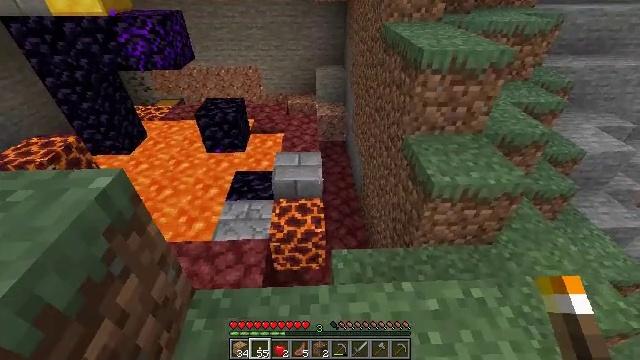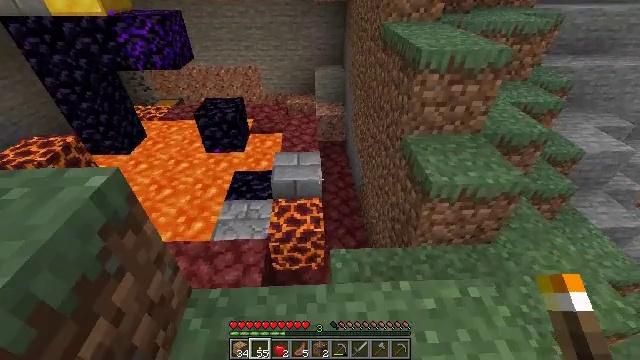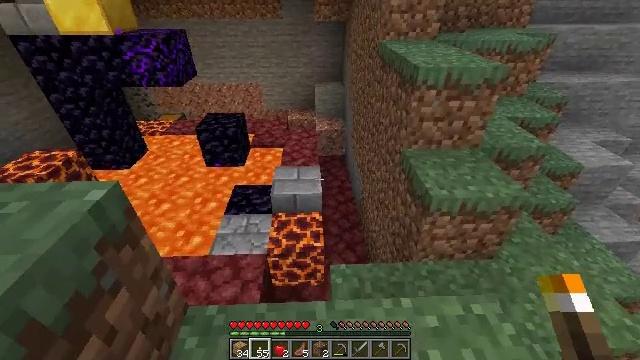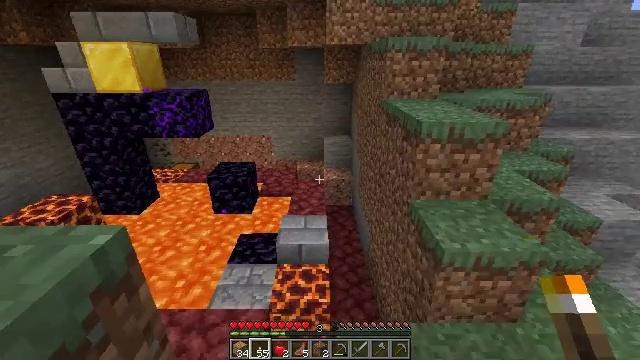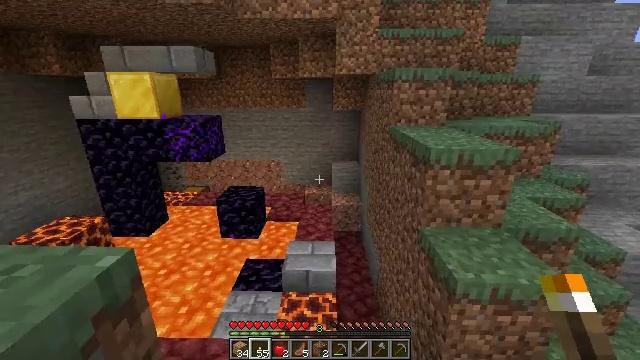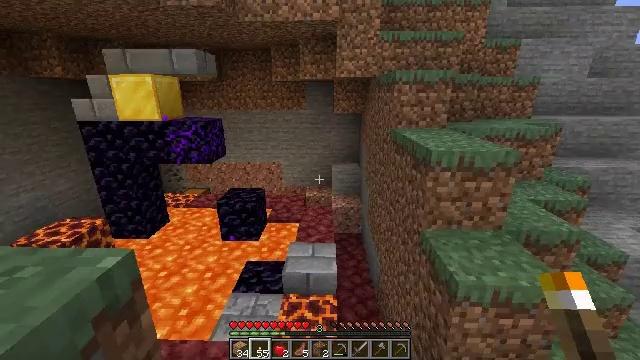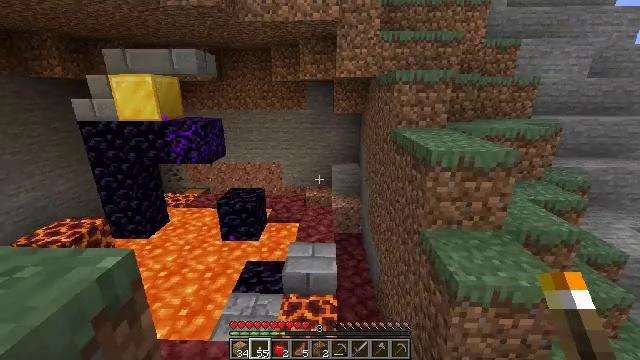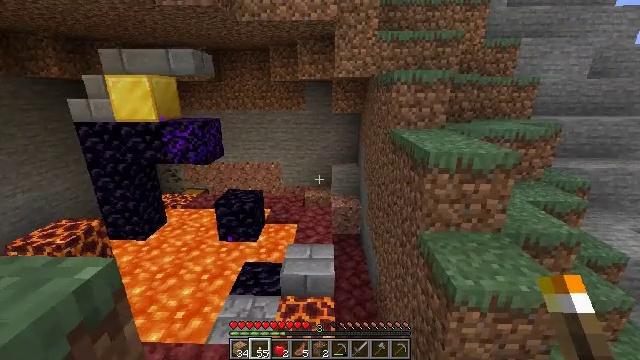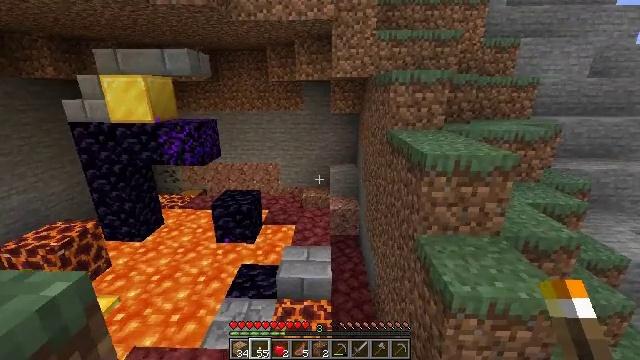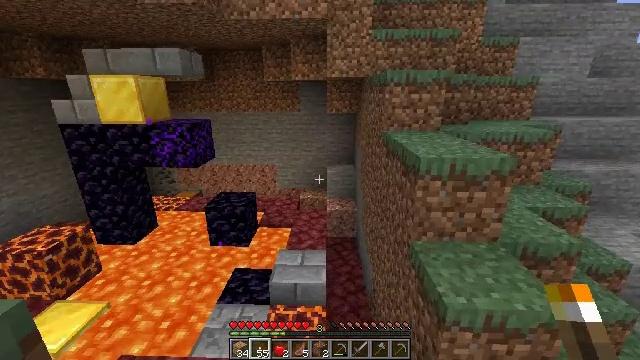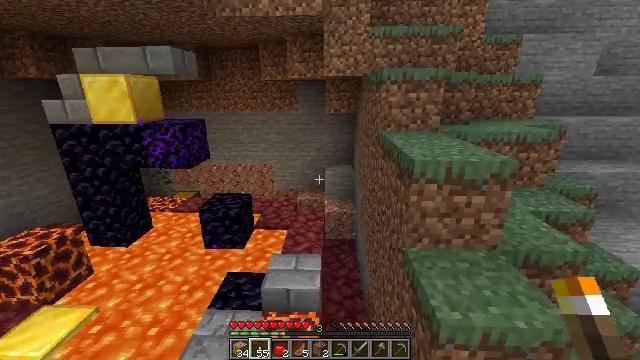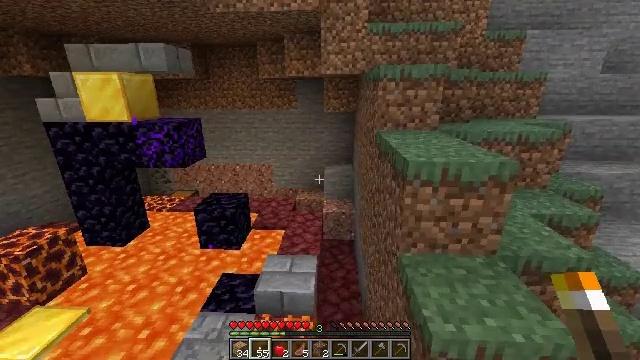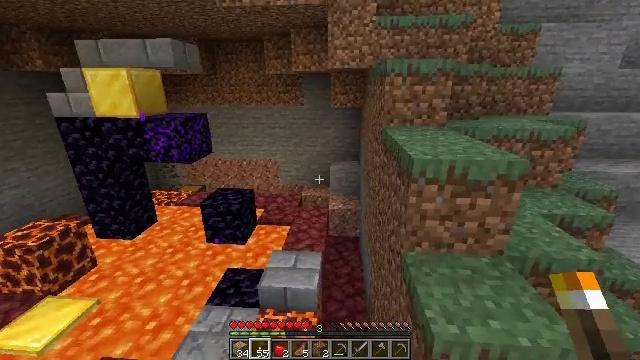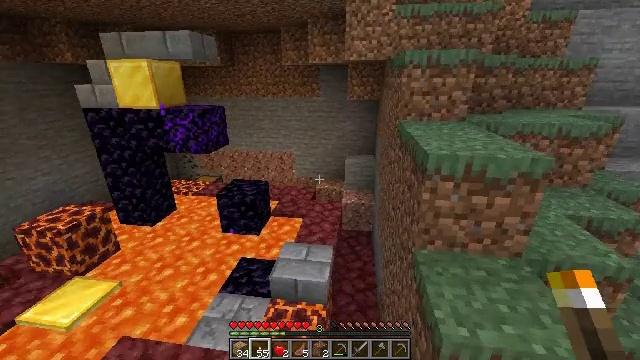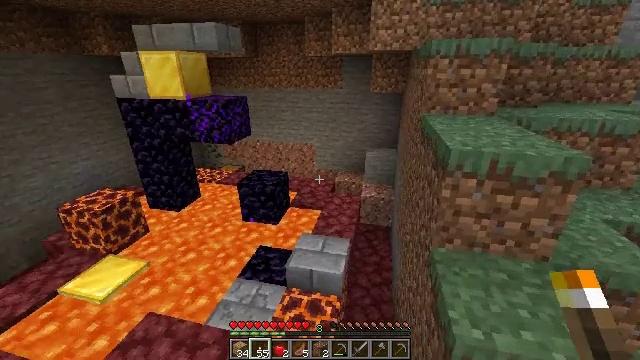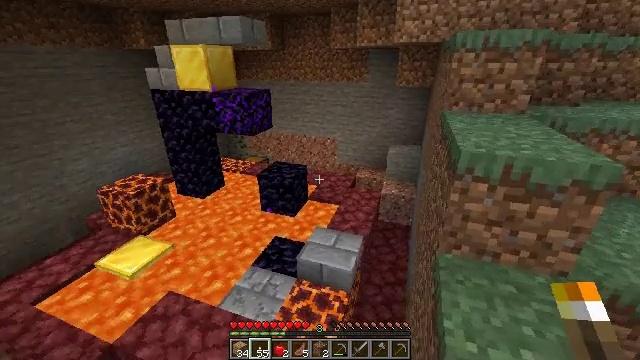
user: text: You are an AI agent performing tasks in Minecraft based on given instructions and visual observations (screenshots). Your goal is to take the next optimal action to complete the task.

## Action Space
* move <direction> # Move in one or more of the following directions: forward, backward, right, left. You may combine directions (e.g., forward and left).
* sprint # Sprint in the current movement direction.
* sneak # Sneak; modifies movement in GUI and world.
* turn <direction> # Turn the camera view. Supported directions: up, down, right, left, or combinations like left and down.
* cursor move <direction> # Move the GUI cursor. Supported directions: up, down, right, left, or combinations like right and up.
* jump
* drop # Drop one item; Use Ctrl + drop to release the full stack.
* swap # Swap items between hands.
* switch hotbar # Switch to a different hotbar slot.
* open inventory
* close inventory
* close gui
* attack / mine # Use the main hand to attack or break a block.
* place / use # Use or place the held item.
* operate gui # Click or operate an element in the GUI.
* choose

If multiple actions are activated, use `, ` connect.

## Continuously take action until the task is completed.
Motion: motion action
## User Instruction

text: Gather netherrack as a building material.
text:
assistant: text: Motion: no_op
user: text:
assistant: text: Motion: turn up
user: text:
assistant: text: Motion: turn left and up
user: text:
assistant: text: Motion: turn left and up
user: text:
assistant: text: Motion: no_op
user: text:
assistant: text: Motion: no_op
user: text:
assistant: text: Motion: move forward and move right
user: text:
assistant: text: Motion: move forward and move right
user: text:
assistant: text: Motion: move forward and move right
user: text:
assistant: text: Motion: move forward and move right
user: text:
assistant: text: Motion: no_op
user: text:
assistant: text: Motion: turn left
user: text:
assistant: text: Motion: turn left and down
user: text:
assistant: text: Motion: move right, turn left and down
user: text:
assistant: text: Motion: move right, turn left and down
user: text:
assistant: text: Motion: move right, turn left and down
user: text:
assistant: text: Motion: move right, turn left
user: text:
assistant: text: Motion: turn left
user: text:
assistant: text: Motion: turn left and down
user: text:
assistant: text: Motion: turn left and down
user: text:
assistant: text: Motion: turn left
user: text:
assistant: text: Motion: no_op
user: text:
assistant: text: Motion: turn left and down
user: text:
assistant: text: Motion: turn down
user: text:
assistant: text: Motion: turn down
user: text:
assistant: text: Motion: turn down
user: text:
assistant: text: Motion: turn down
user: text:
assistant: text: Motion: turn down
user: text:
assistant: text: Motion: turn down
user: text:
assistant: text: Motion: turn down